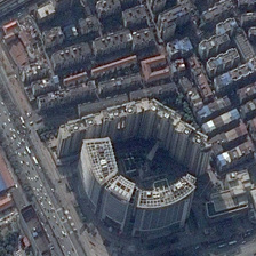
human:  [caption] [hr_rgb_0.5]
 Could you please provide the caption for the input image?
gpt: The two roads cross near the curved office building, followed by some residential buildings with a series of cars.

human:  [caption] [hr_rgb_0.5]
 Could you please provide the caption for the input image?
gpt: Curved buildings and orthogonal buildings form commercial buildings at roadside corners.

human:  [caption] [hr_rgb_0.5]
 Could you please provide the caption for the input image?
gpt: Arc buildings and orthogonal buildings form commercial buildings at the corners of the road.

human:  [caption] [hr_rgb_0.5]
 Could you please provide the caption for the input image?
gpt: A curved building and an orthogonal building form a commercial building, which is located at the corner of the street.

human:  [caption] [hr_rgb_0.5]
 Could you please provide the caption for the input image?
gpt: The two roads intersect near a curved office building, followed by several apartment buildings with rows of cars.